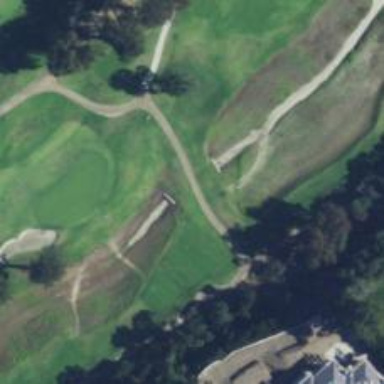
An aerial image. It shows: Golf cartpath that is also road path.